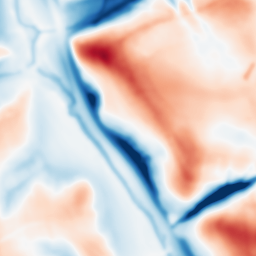
Category: multiscale
Decomposition family: dog
Decomposition parameters: sigma_low: 2
sigma_high: 20
Upsampling method: linear_exact
Upsampling parameters: scale: 2
Upsampling scale: 2